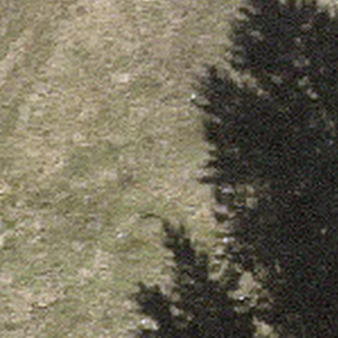
Label: other